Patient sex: M
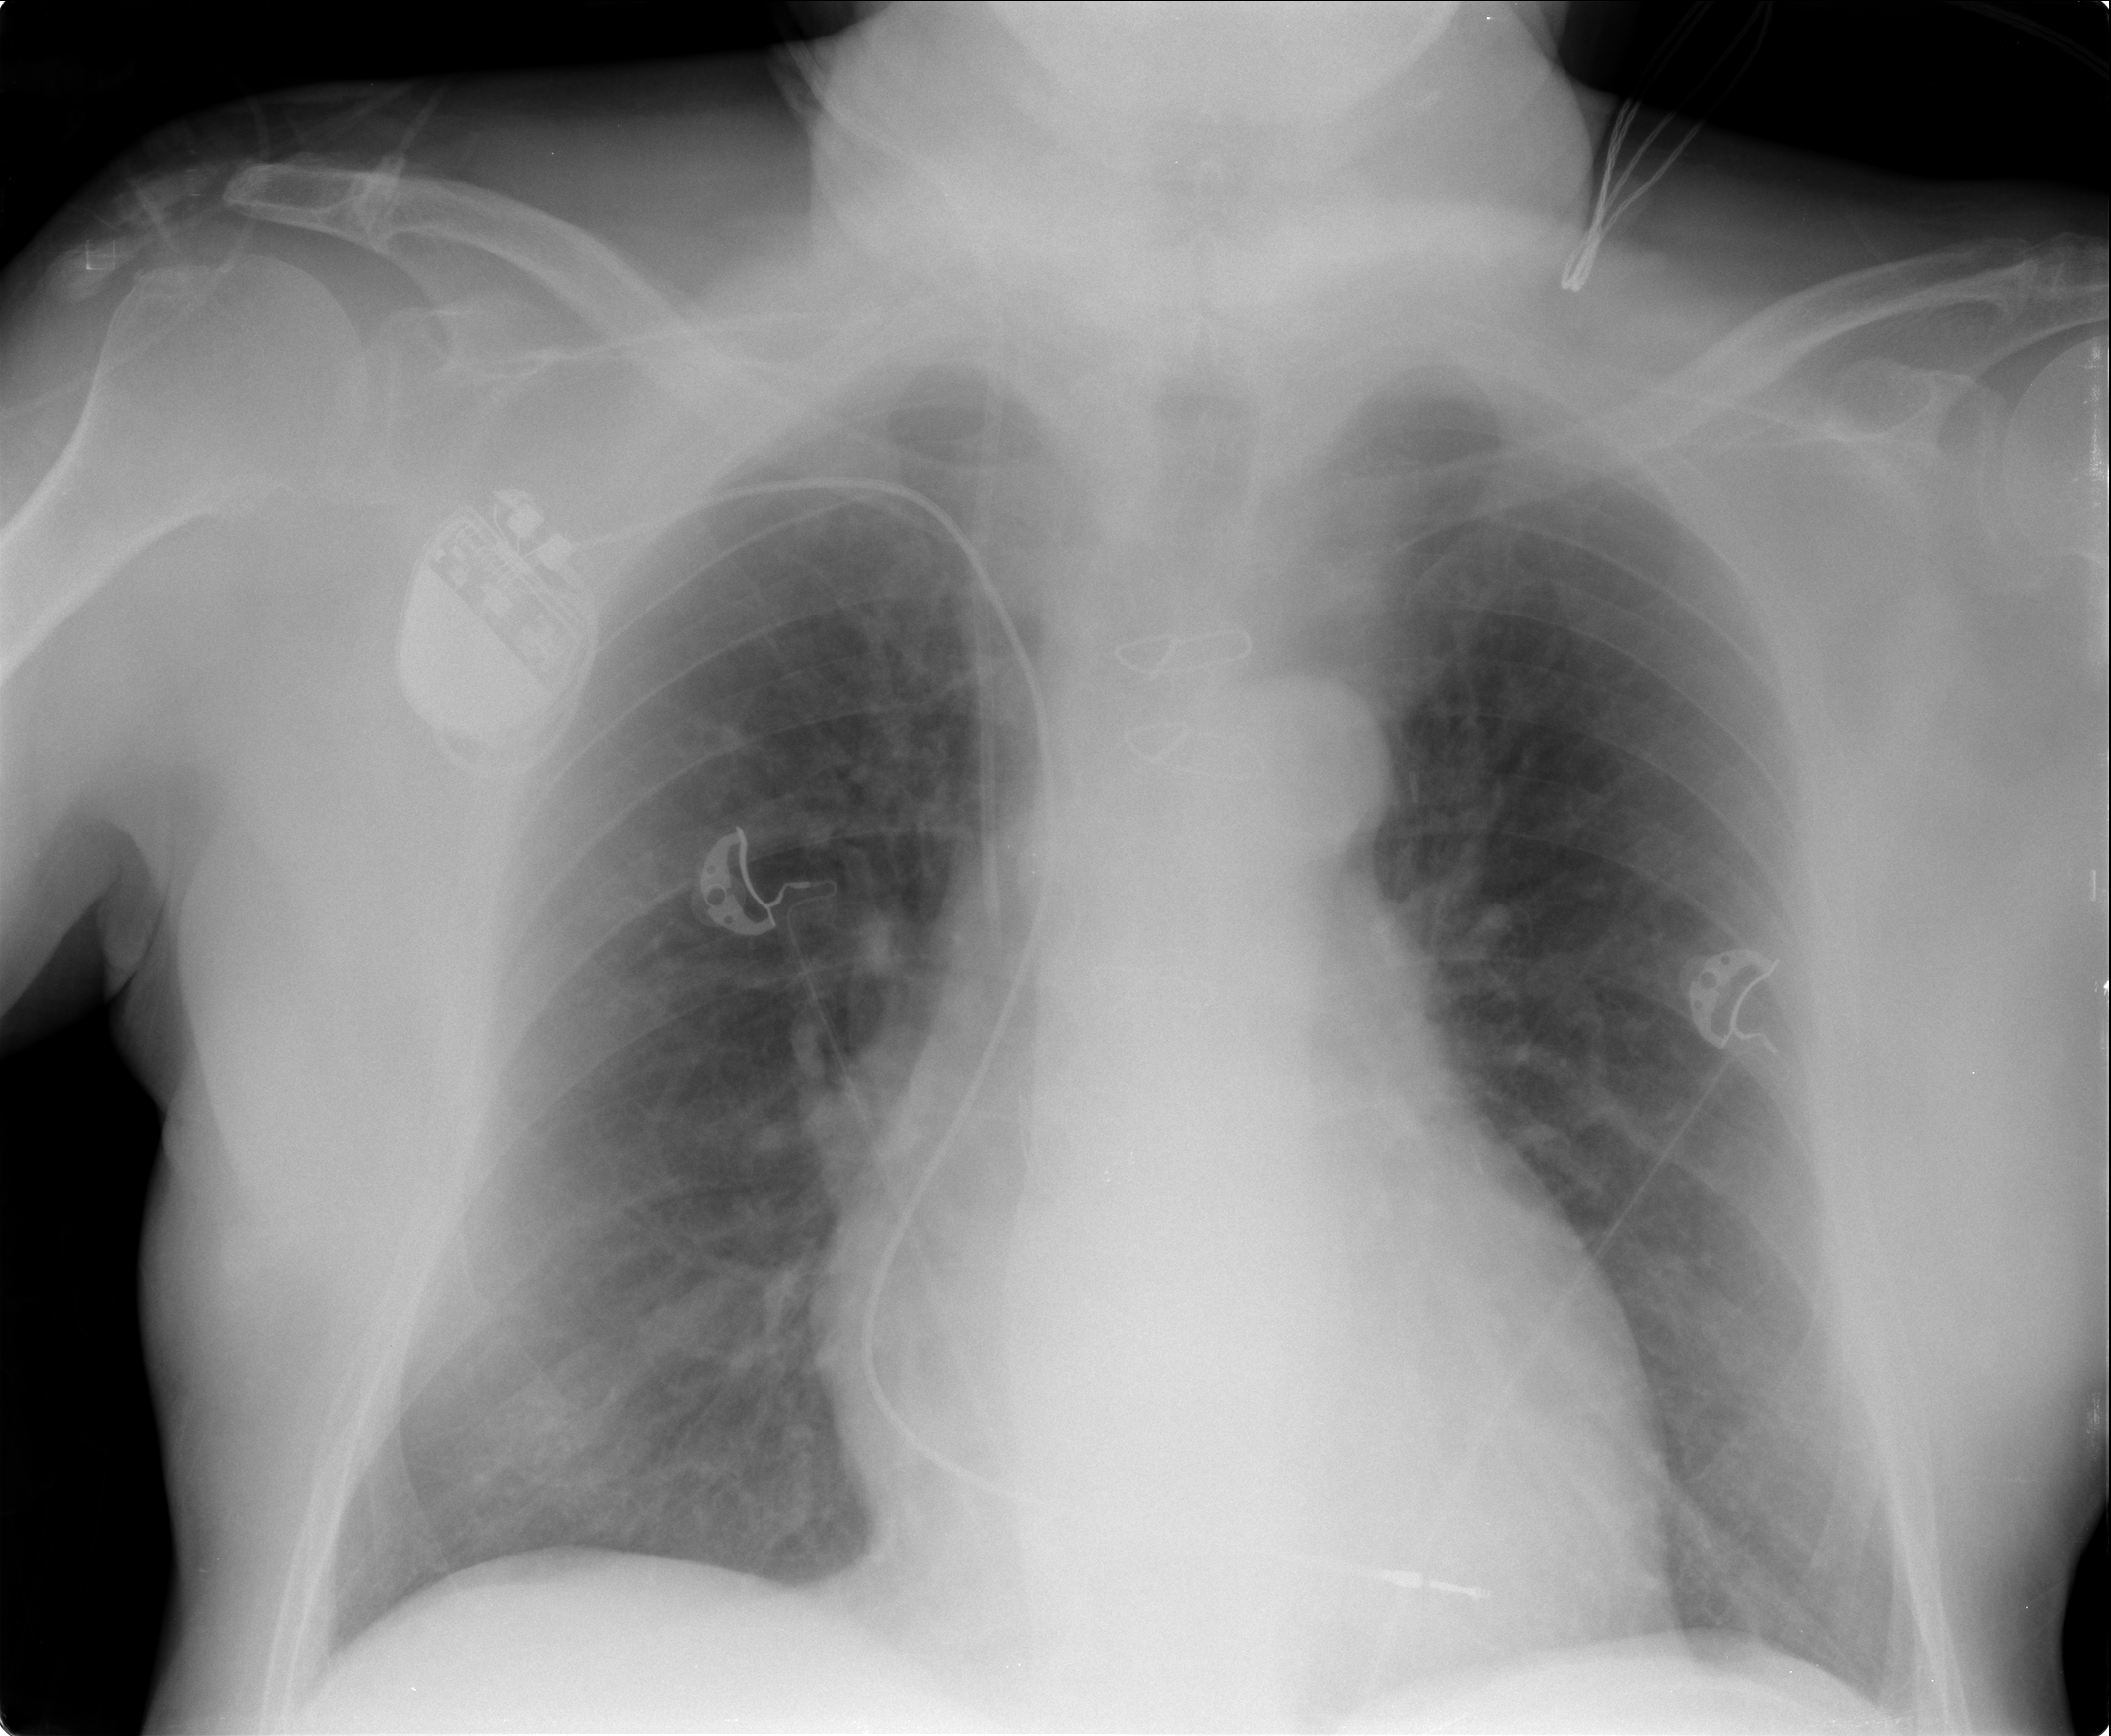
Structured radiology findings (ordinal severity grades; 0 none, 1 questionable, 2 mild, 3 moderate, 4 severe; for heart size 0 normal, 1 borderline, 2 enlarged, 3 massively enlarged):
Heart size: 2
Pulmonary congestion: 2
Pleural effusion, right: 0
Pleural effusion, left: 0
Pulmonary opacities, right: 0
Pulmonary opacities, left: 0
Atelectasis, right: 0
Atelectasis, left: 0